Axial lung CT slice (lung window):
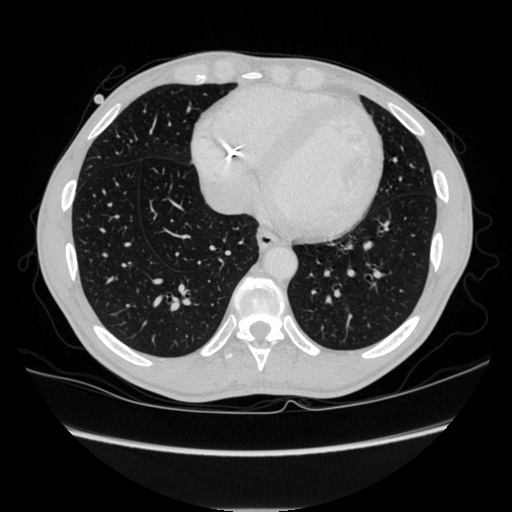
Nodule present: no